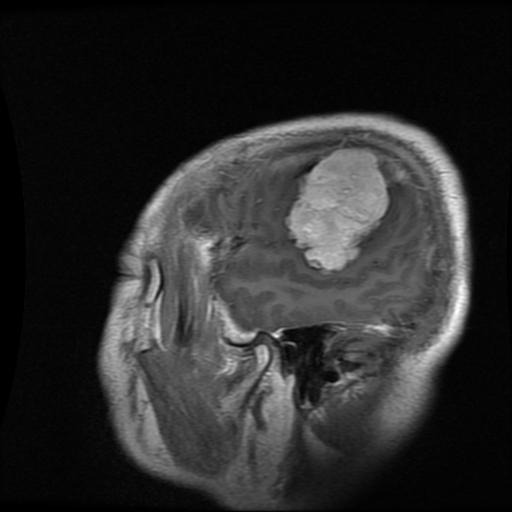
Label: meningioma